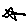
Label: star